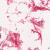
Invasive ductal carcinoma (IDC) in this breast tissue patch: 0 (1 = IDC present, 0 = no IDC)